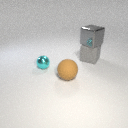
large gray rubber cube to the right of large brown rubber sphere